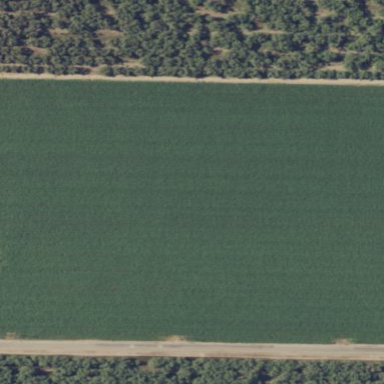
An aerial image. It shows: Crop field within farm area.